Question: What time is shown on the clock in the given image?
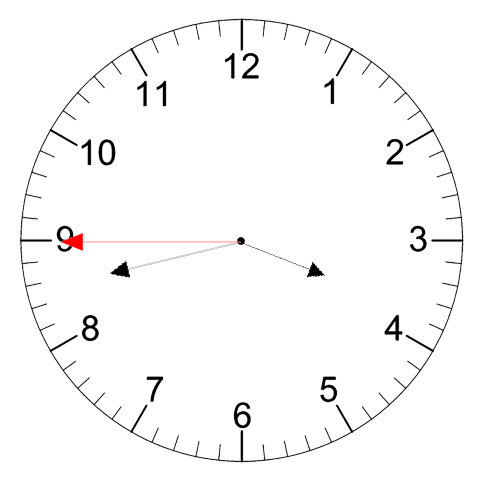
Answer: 03:42:45